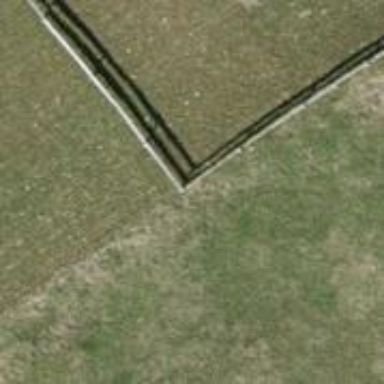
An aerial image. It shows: Fence is in the image.